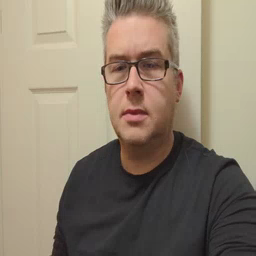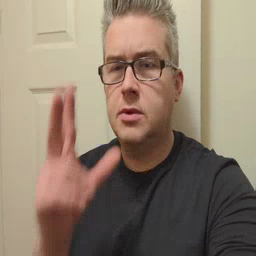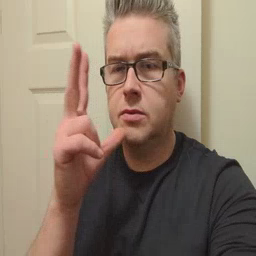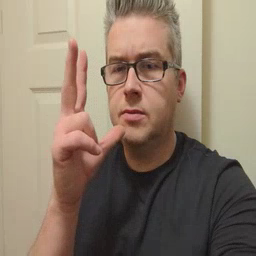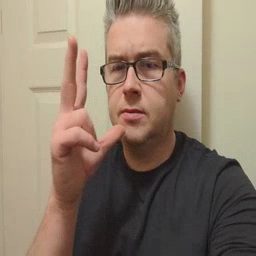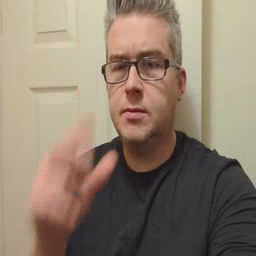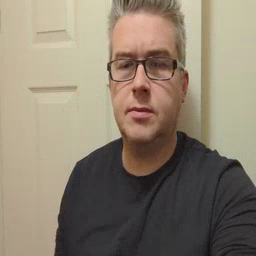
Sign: hen